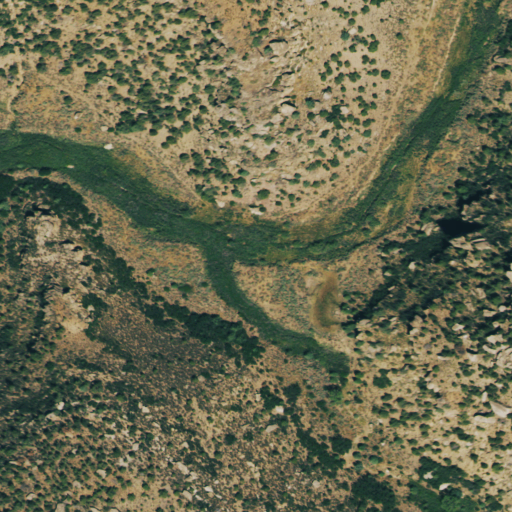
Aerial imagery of valley in Colorado named Tucker Canyon containing evergreen forest, shrub, woody wetlands, herbaceous wetlands, and open development